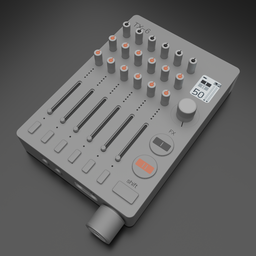
Label: electronics